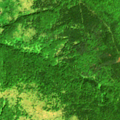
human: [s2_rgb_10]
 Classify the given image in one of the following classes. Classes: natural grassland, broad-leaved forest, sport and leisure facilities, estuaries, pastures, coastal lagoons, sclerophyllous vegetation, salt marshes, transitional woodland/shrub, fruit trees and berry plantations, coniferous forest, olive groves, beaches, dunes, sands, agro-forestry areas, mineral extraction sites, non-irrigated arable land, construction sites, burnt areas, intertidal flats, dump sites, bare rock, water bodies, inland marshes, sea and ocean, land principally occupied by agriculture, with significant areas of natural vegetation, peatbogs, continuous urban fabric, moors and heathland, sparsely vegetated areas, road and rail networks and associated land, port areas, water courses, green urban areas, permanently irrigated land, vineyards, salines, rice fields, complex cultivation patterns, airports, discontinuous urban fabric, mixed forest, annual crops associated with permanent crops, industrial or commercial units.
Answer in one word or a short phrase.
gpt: broad-leaved forest, transitional woodland/shrub